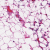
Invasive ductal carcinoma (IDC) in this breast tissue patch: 0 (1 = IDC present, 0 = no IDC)